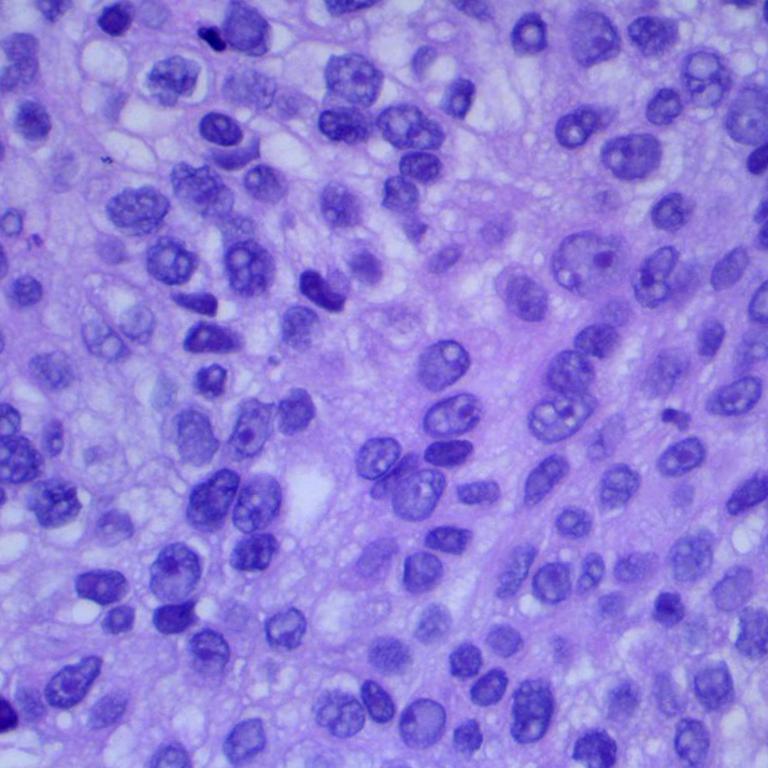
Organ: lung
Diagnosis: squamous carcinomas